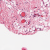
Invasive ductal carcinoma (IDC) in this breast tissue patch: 0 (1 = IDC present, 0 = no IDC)